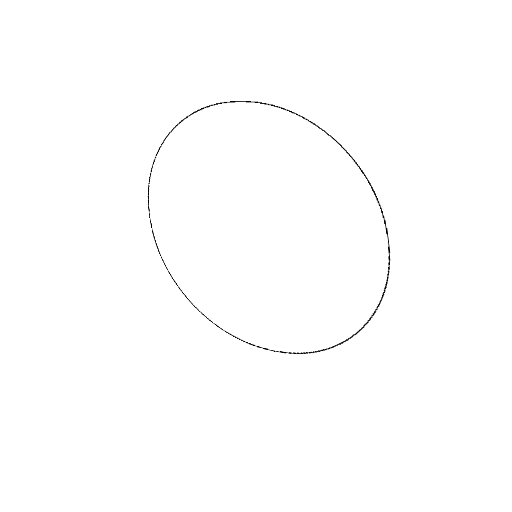
Crossing number: 0